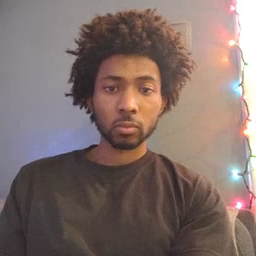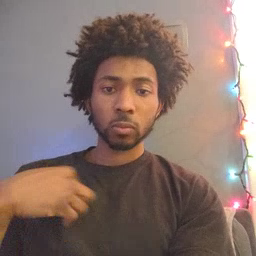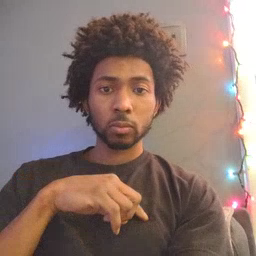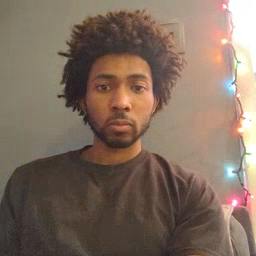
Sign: weus